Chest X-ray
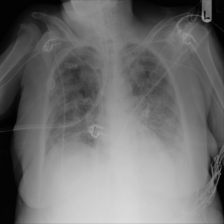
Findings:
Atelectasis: negative
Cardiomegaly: negative
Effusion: negative
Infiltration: positive
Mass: negative
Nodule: negative
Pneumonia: negative
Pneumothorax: negative
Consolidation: negative
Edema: negative
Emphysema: negative
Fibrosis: negative
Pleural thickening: negative
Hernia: negative